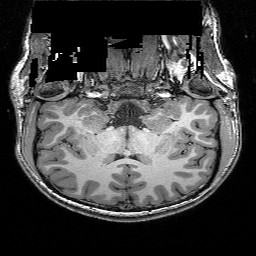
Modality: T1w
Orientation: sagittal
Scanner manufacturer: siemens
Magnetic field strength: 3 T
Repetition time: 0.02 s
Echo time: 0.005 s